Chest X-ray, PA view. Patient: 62 years old, sex F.
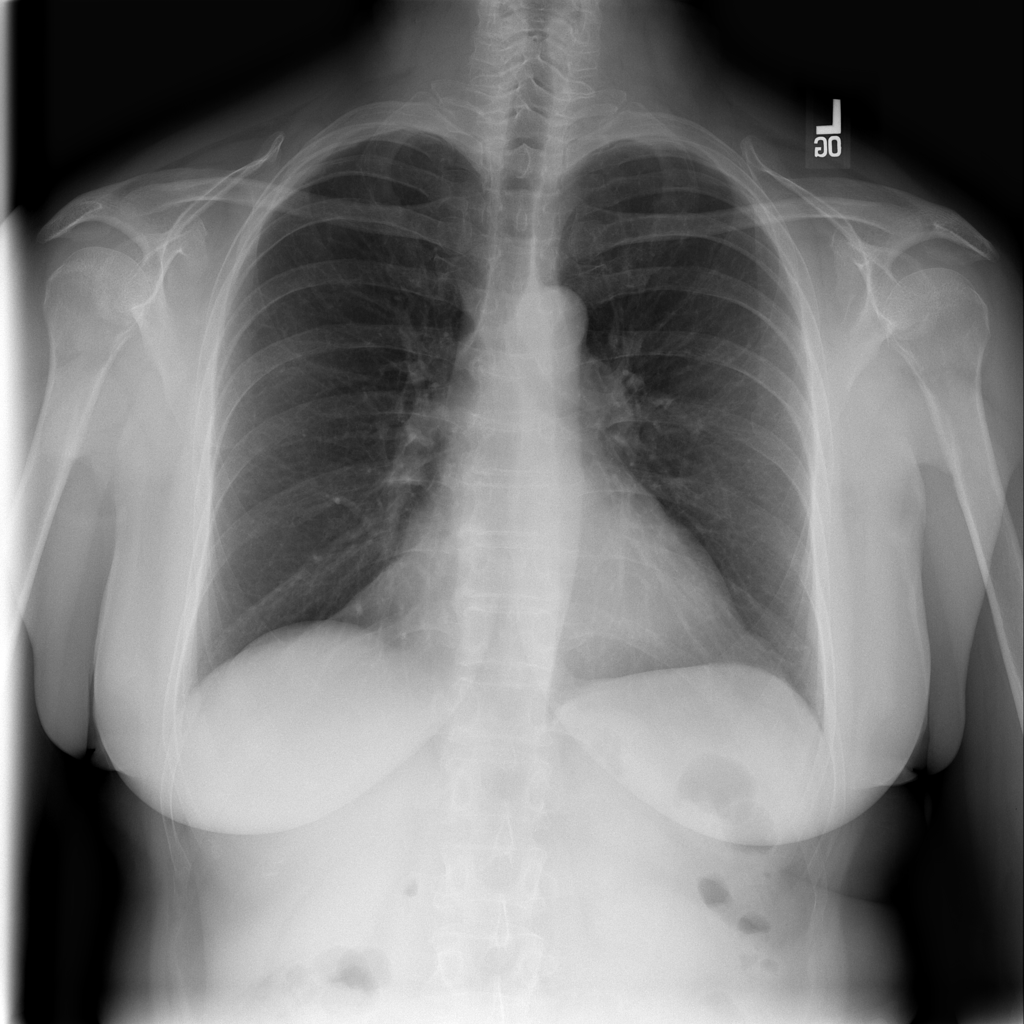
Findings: No Finding